Interaction volume radius: 5 \u00c5
Interaction volume height: 30 \u00c5
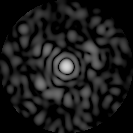
Disorder parameter: 0.7965